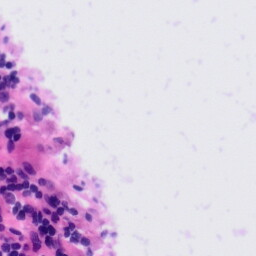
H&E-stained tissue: Tonsil